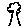
Label: tree